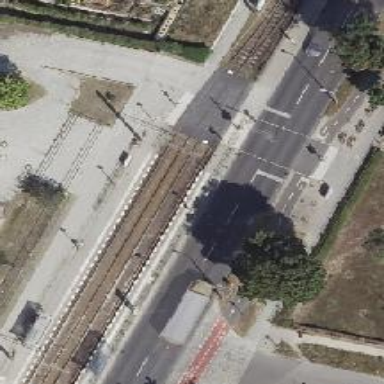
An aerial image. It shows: Tram railway with contact lines for electrification.